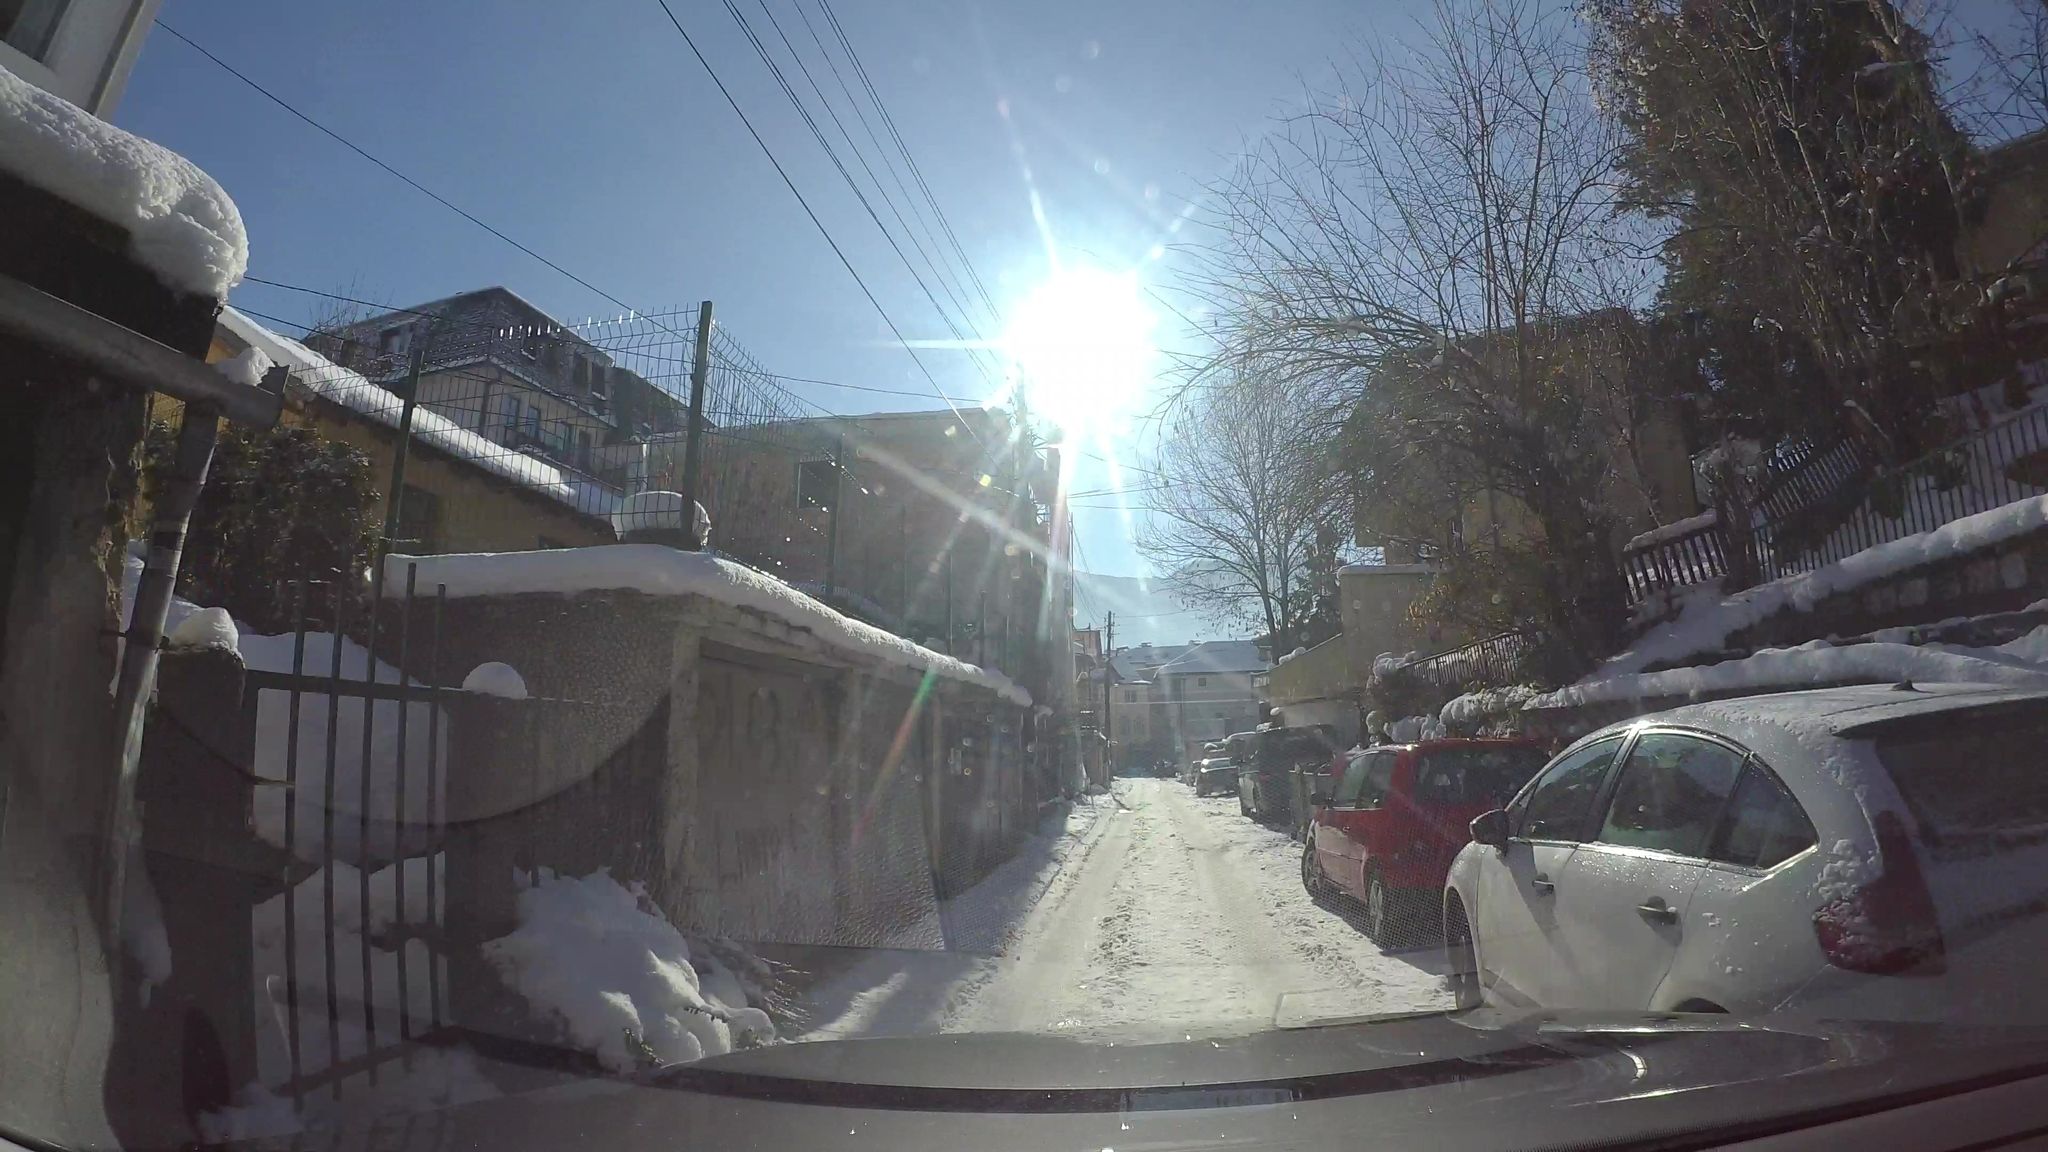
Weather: snowy
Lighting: day
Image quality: good
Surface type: driving surface
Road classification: residential
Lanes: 1
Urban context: urban centre
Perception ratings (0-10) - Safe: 5.43, Lively: 6.15, Beautiful: 4.99, Boring: 5.81, Depressing: 5.22, Wealthy: 2.3